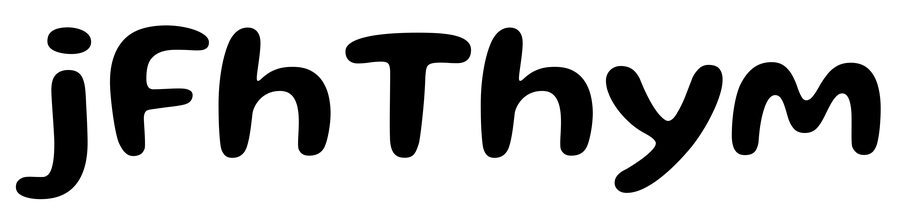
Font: Gluten_Medium